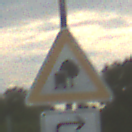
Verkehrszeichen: UnzureichendesLichtraumprofil
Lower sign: RichtungsangabeDurchPfeile5
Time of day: SunriseSunset
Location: Outdoor (RoadRail)
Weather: PartlyCloudy
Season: NotSpecified
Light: Natural